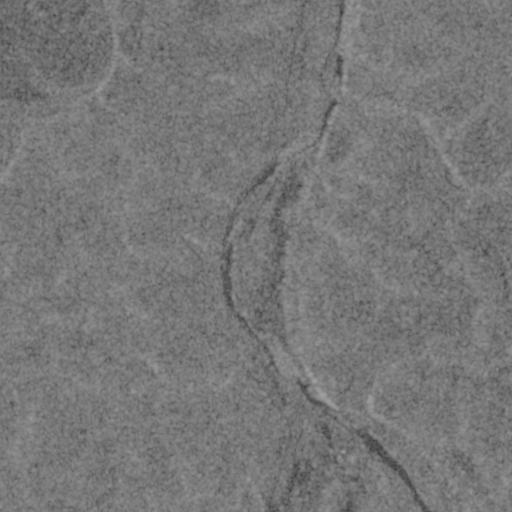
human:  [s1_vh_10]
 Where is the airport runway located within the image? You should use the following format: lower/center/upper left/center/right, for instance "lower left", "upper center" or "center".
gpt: The airport runway is located in the upper center of the image.
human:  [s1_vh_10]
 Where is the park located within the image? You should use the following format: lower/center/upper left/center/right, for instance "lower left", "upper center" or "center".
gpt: The park is located in the lower center of the image.
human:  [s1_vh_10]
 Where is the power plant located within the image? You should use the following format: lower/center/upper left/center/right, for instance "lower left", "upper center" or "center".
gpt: There is no power plant in the image.

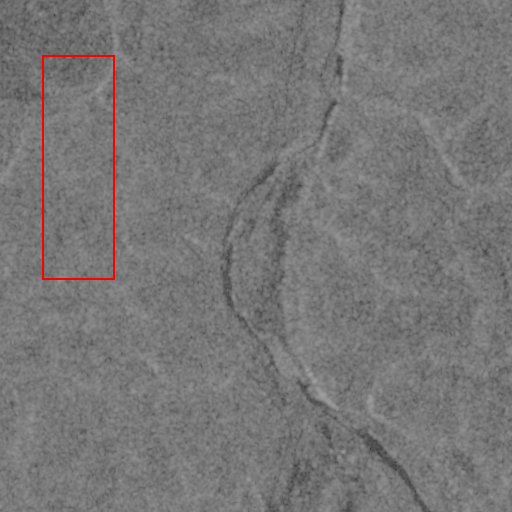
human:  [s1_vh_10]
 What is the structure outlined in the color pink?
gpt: There is no pink outline.
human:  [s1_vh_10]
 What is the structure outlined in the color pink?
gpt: There is no structure outlined in pink.